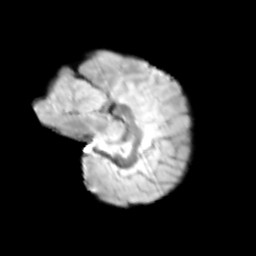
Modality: T2w
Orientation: sagittal
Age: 9
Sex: male
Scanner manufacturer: siemens
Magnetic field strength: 3 T
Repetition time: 3.8 s
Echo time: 0.07 s